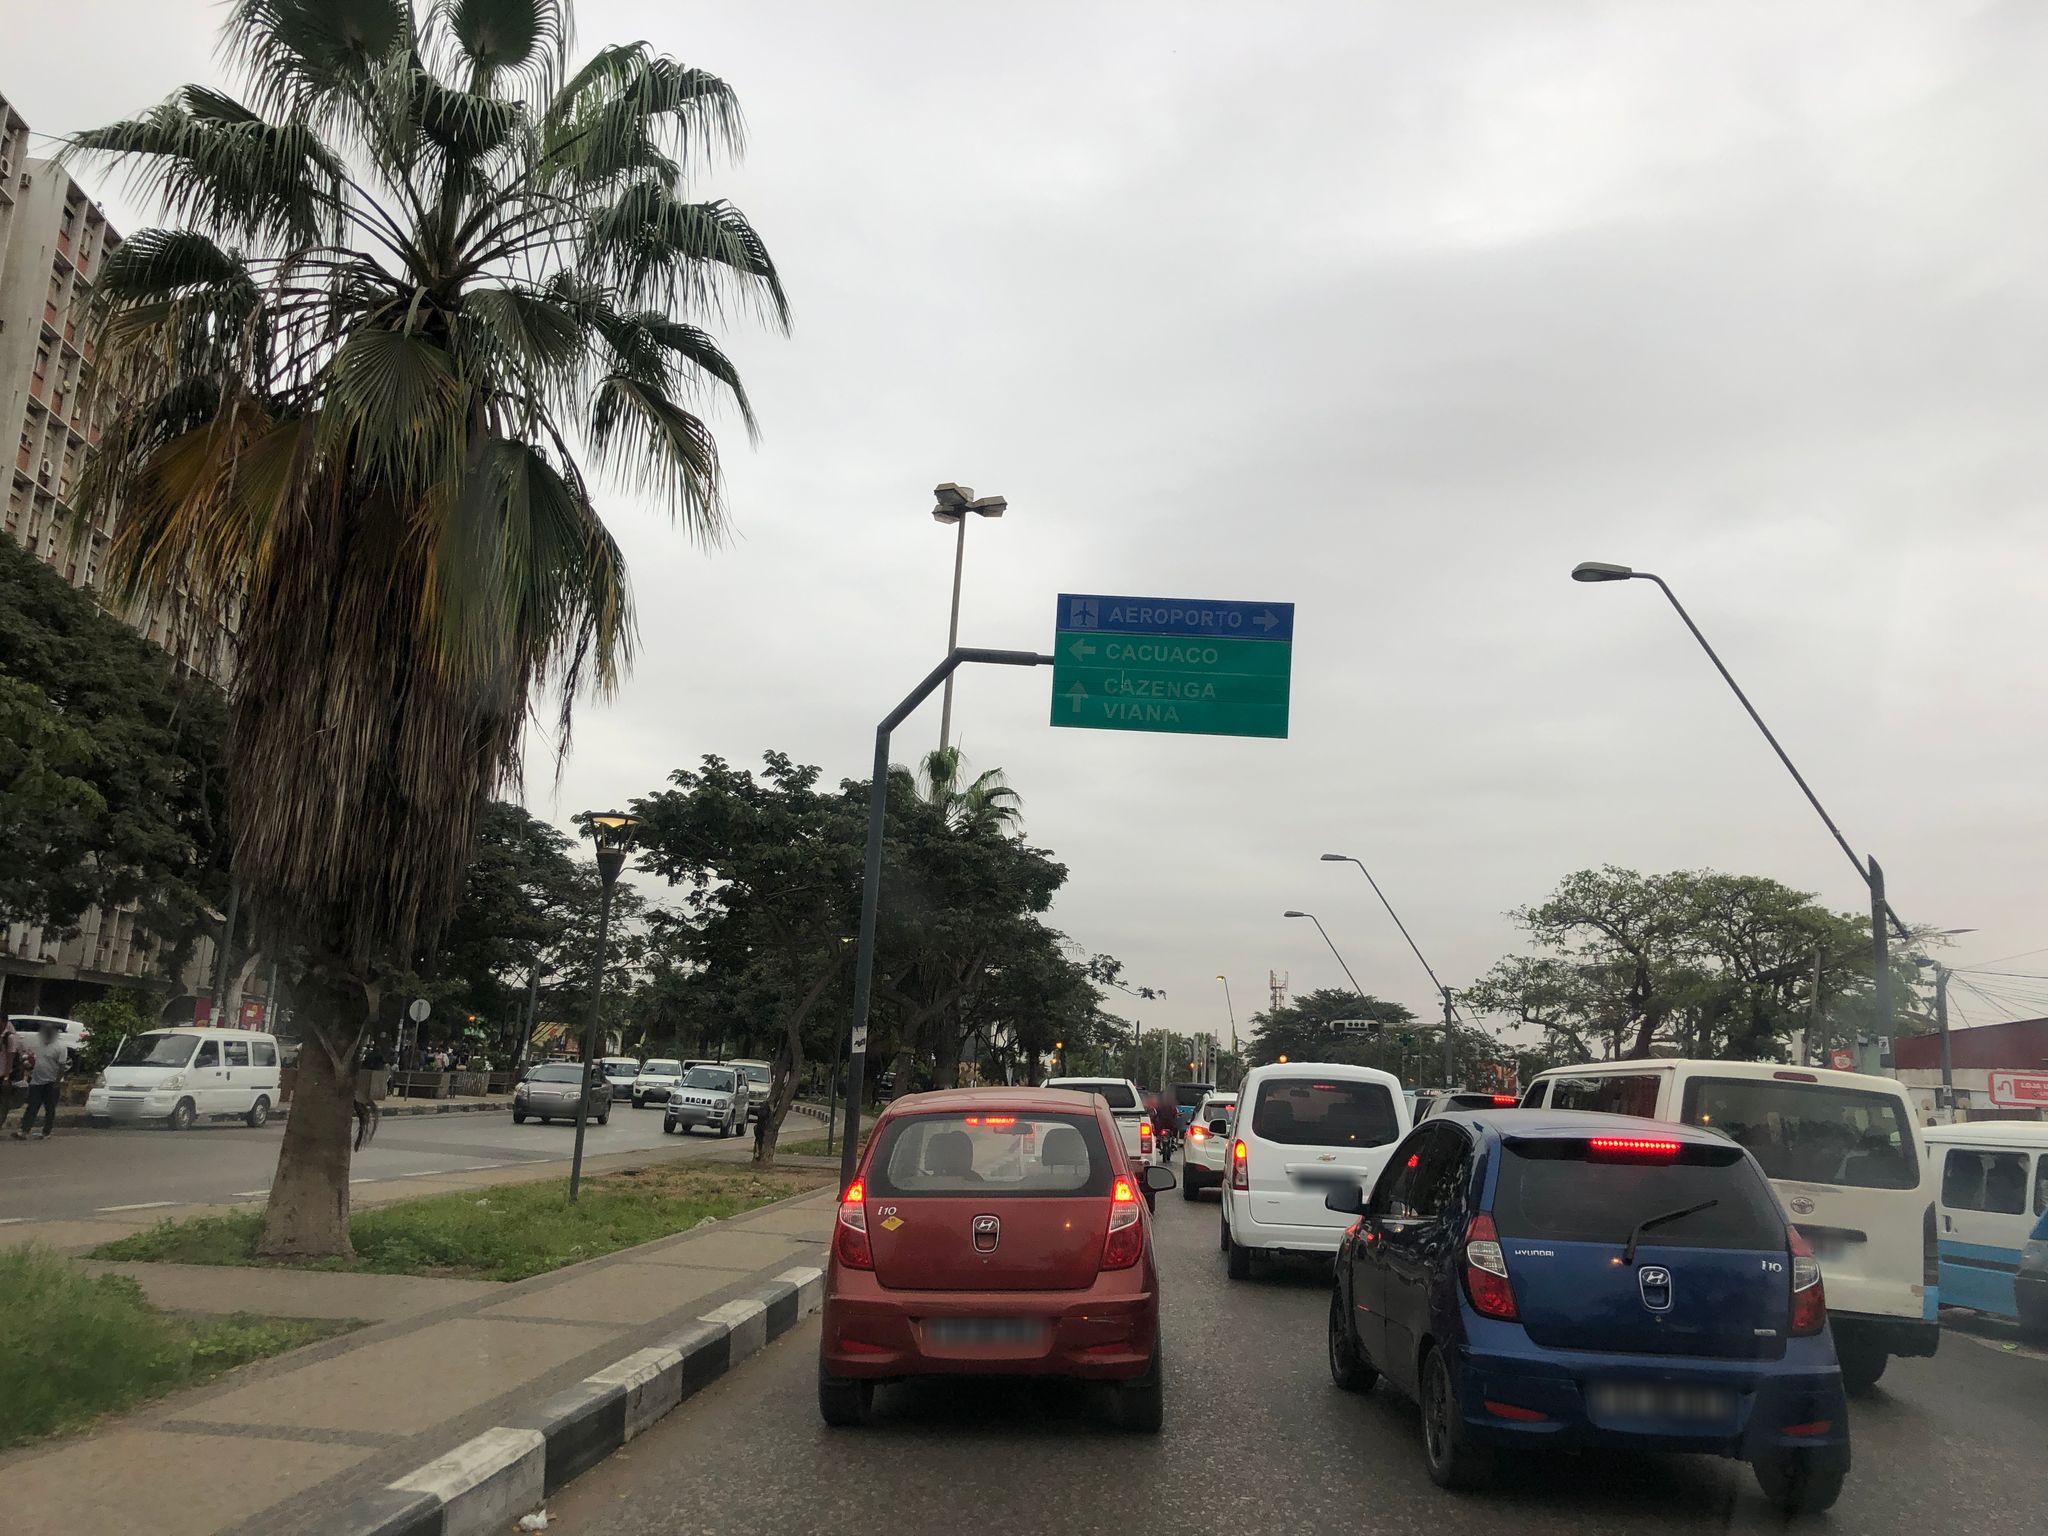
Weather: cloudy
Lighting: day
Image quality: good
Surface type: driving surface
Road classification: tertiary
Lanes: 2, 3
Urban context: urban centre
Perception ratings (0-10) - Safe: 5.08, Lively: 4.68, Beautiful: 5.4, Boring: 2.86, Depressing: 7.42, Wealthy: 4.78